Question: I am new in ios development.Now , i am trying to implement an application with uiscroll view.In my scroll view
has a uiview and the uiview have many uibutton, that are arranged as row and column manner.After the button arrangement the size of uiview exceed the frame size of Iphone.
My need is to Zoom In the scrollview and the size become the ipone frame size (0,0,320,460) with out avoid any part of uiview.The zoom in operation is under a uibarbuttonitem event.
How can do this Zoom In?
If any body know ,please clear my question.
Thanks in advance.
This is the screen shot (the uibuttons are UIButtonTypeCustom)

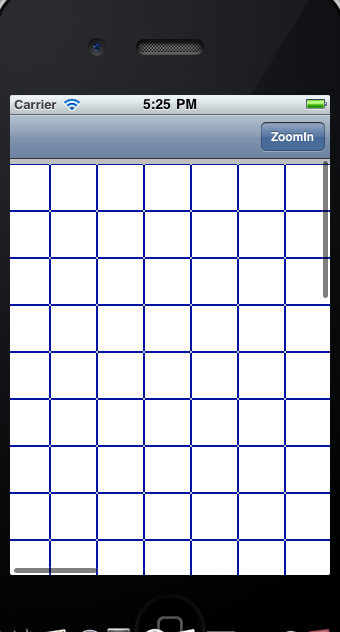
Answer: Following code might help you-
'''
//set zoom
UIScrollView *scrollView = .........
[scrollView setZoomScale:2.0 animated:YES];
'''
You can set zoom scale as per your need.